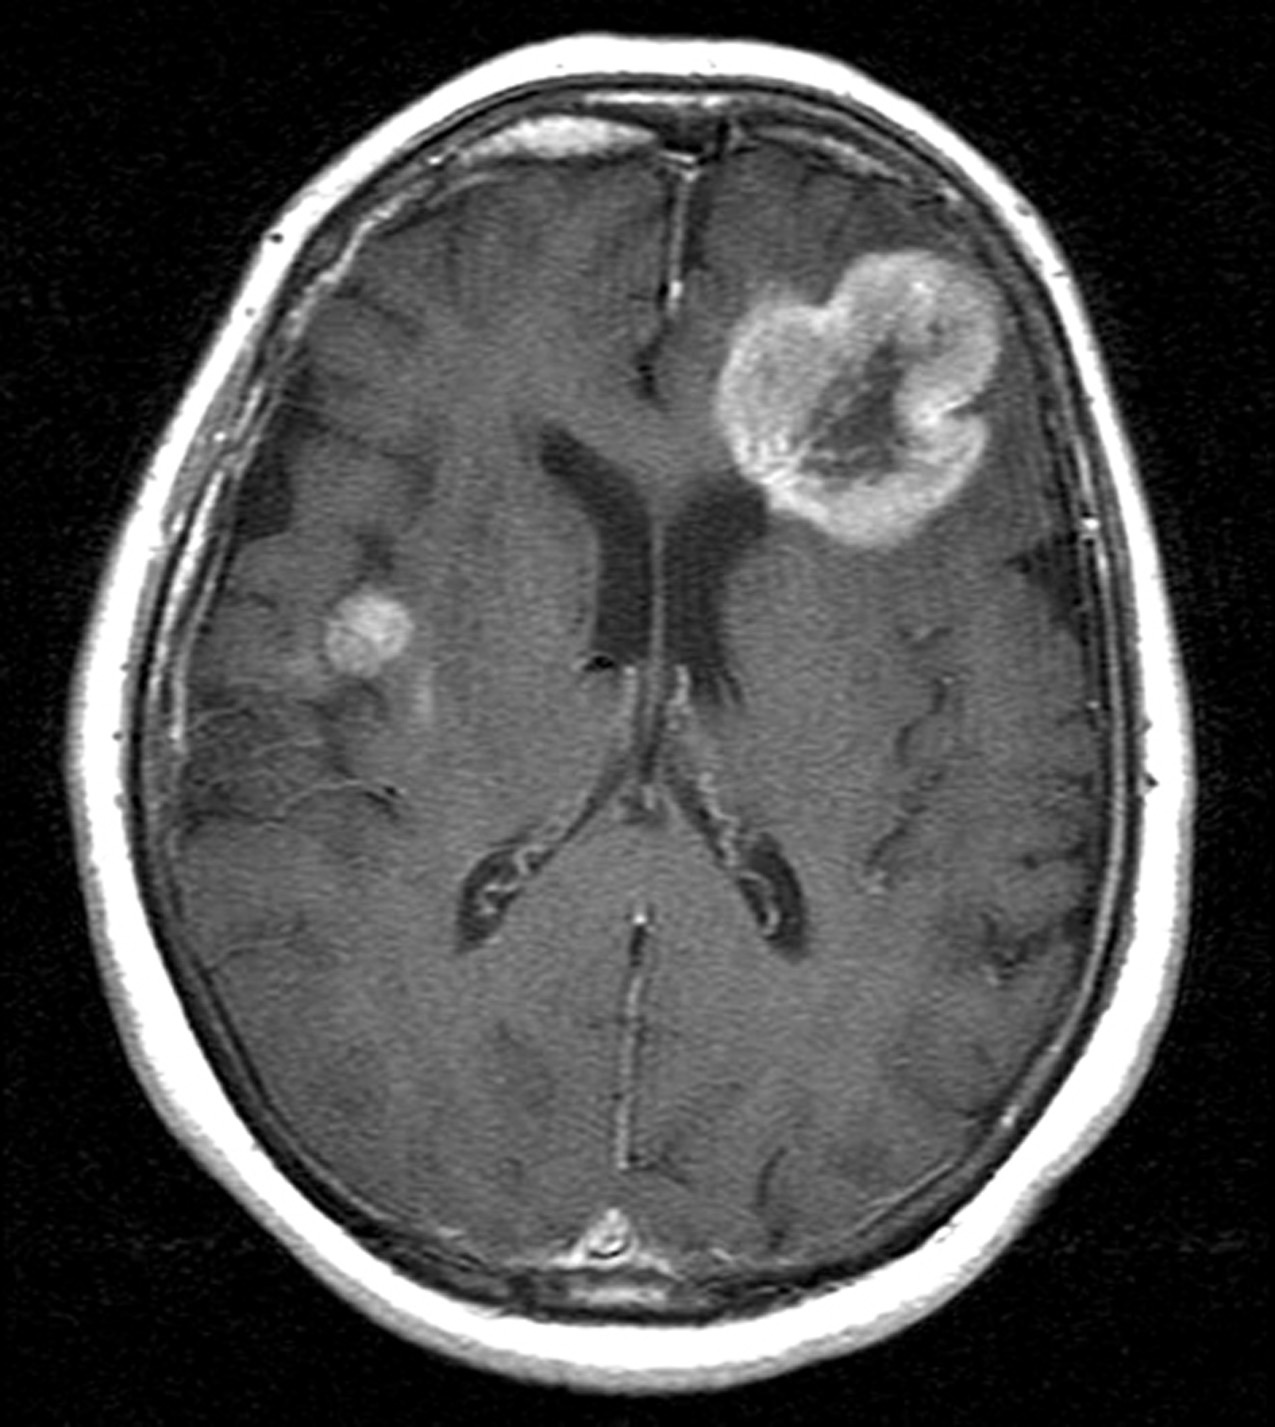
Label: meningioma